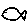
Label: fish